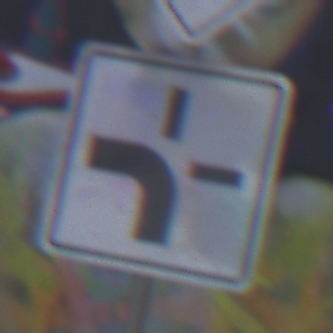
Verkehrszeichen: VerlaufVorfahrtsstrasse1
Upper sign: Vorfahrtsstrasse
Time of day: MorningAfternoon
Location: Outdoor (Urban)
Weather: PartlyCloudy
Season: NotSpecified
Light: Natural